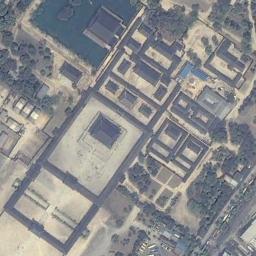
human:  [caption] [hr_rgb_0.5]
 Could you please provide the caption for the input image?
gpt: The palace is on the open place surrounded by buildings .

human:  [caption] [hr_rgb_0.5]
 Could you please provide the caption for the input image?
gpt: There are many trees of different sizes beside the palace .

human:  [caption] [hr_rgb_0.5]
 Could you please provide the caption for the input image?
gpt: The dark gray palace has some palaces of different sizes, Courtyards, Trees and a lawn .

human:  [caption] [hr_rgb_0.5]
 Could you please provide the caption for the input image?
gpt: The central part of the palace is a circular building .

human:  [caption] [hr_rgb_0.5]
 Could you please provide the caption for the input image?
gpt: There are many green trees beside the palace with black walls .